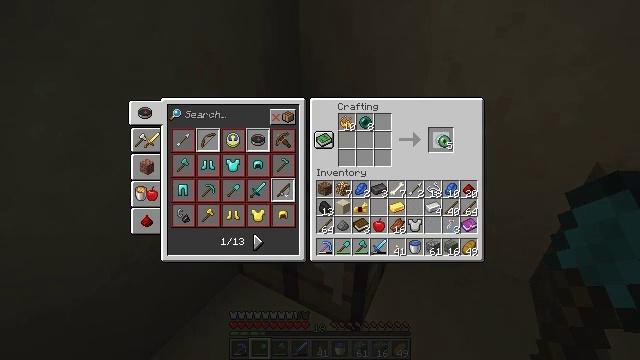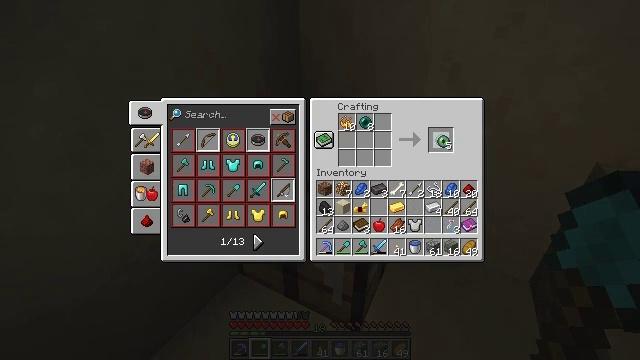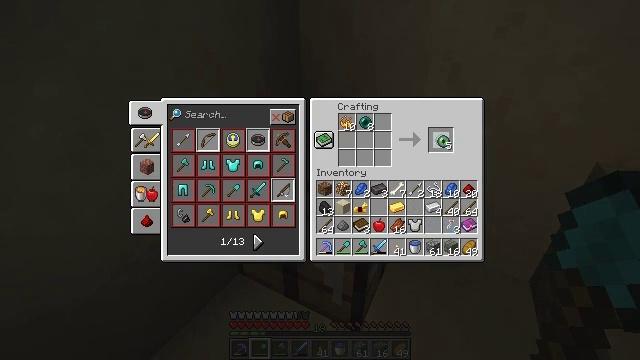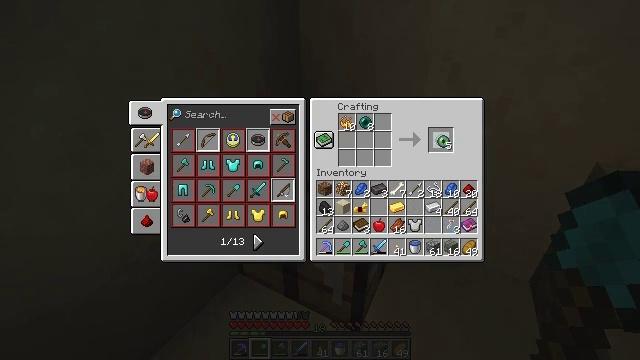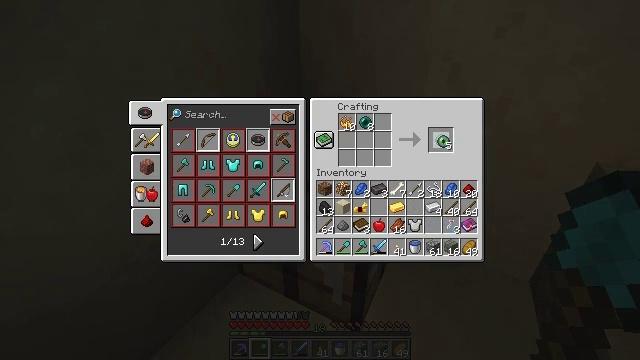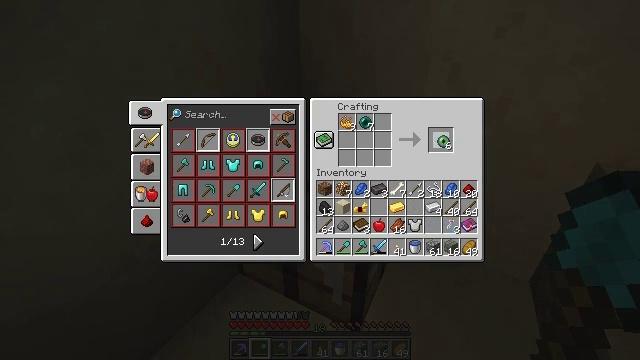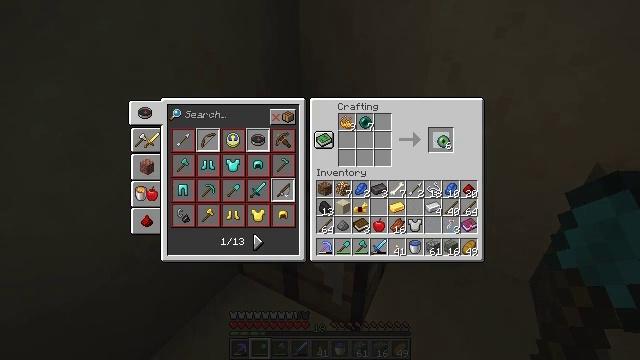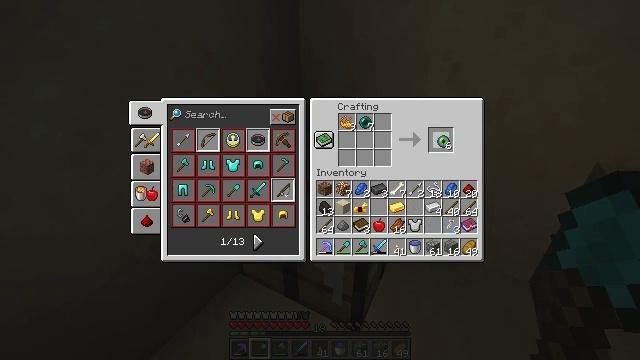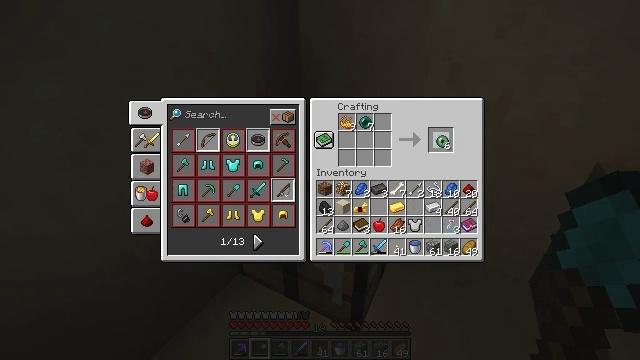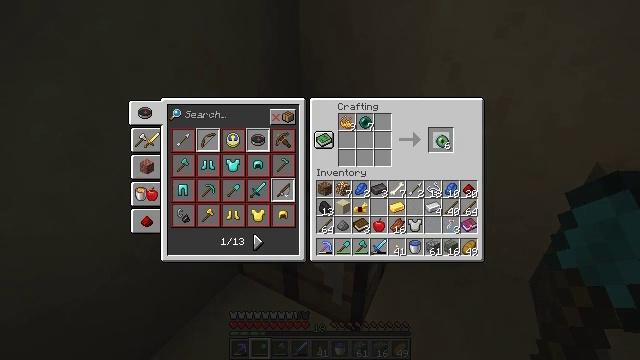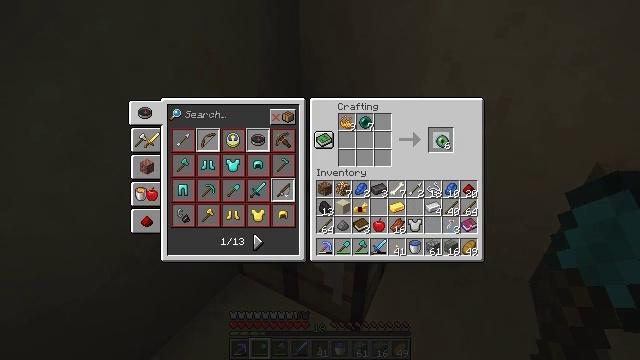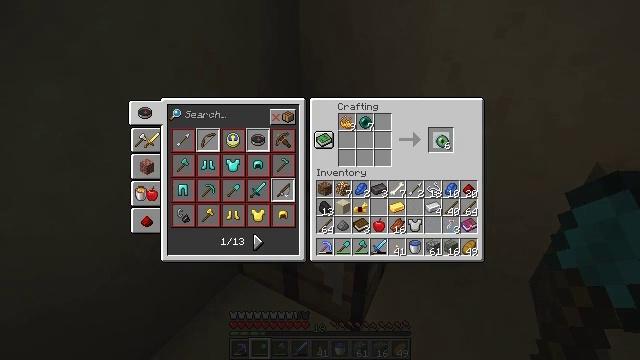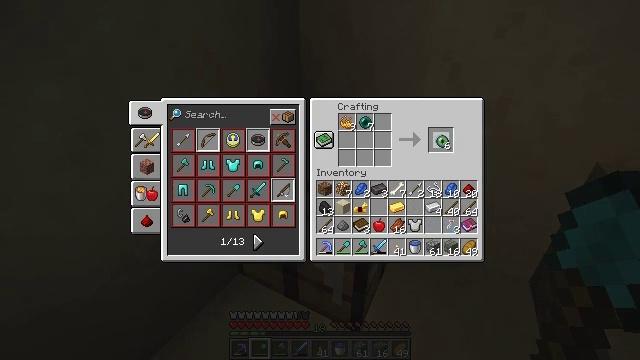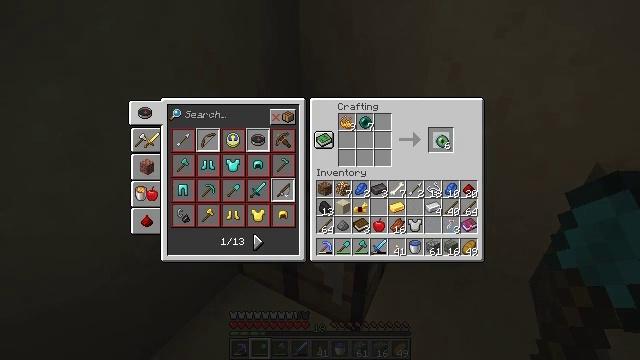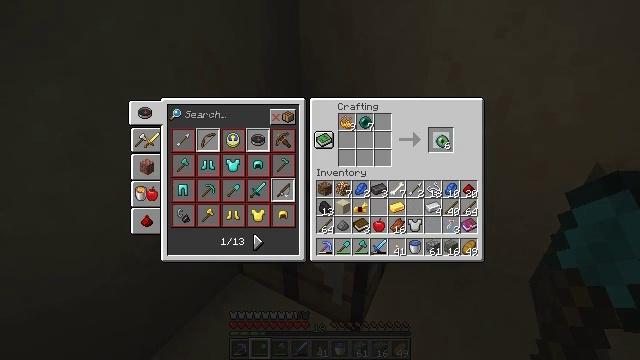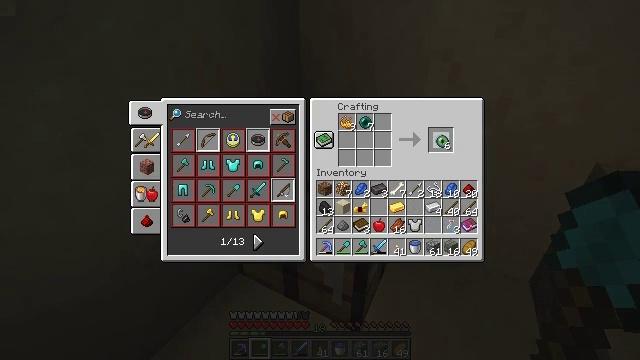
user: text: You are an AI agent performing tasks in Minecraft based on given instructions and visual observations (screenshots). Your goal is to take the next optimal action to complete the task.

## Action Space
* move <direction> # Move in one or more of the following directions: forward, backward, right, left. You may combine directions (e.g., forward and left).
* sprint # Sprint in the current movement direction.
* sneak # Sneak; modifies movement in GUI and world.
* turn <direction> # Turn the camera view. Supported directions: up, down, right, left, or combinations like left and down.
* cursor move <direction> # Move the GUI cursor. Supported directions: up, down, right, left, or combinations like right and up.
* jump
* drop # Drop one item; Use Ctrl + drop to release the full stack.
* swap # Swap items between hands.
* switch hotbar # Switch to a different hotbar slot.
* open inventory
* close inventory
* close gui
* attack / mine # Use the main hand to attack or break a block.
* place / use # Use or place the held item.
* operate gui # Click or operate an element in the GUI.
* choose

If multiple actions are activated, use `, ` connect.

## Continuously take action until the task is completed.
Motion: motion action
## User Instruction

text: Craft the ender eye using an ender pearl and blaze powder.
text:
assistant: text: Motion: no_op
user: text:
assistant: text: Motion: operate gui
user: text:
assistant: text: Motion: operate gui
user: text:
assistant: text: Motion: operate gui
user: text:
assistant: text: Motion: no_op
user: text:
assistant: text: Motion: no_op
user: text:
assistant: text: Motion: no_op
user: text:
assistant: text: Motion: no_op
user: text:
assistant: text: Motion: no_op
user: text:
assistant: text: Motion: no_op
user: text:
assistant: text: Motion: no_op
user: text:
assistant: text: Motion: no_op
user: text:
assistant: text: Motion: operate gui
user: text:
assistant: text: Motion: operate gui
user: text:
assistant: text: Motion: operate gui
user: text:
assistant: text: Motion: no_op
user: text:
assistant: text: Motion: cursor move down
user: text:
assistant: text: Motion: cursor move down
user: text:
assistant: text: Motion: cursor move down
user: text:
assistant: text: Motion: cursor move down
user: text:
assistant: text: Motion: no_op